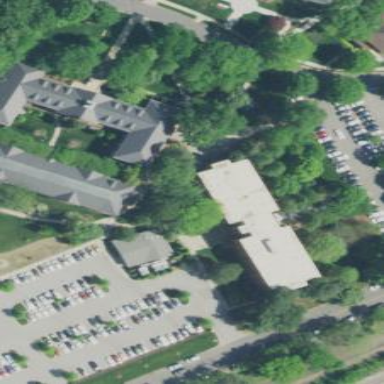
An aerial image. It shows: College building.